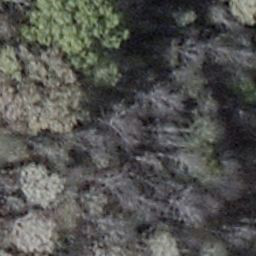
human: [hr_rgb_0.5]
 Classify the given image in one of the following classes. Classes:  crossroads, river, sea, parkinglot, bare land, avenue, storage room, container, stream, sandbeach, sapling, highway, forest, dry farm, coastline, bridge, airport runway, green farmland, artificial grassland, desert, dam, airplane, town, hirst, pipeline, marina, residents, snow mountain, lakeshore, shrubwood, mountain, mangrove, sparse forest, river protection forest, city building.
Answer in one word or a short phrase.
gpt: shrubwood